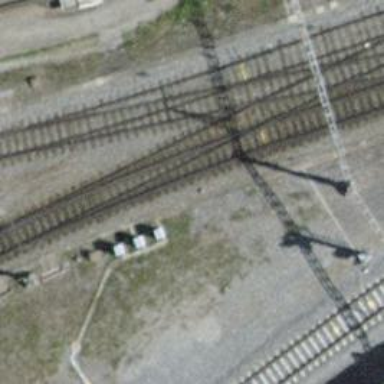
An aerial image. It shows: Single-track electrified railway siding with contact line.